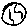
Label: moon